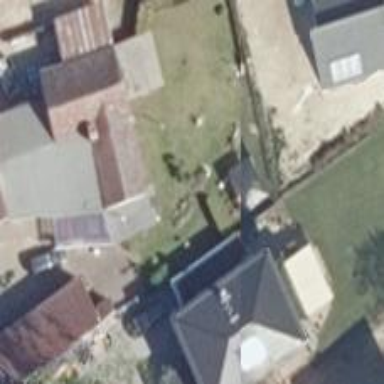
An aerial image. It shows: House with pyramidal roof shape.